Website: lowes
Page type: billing-address
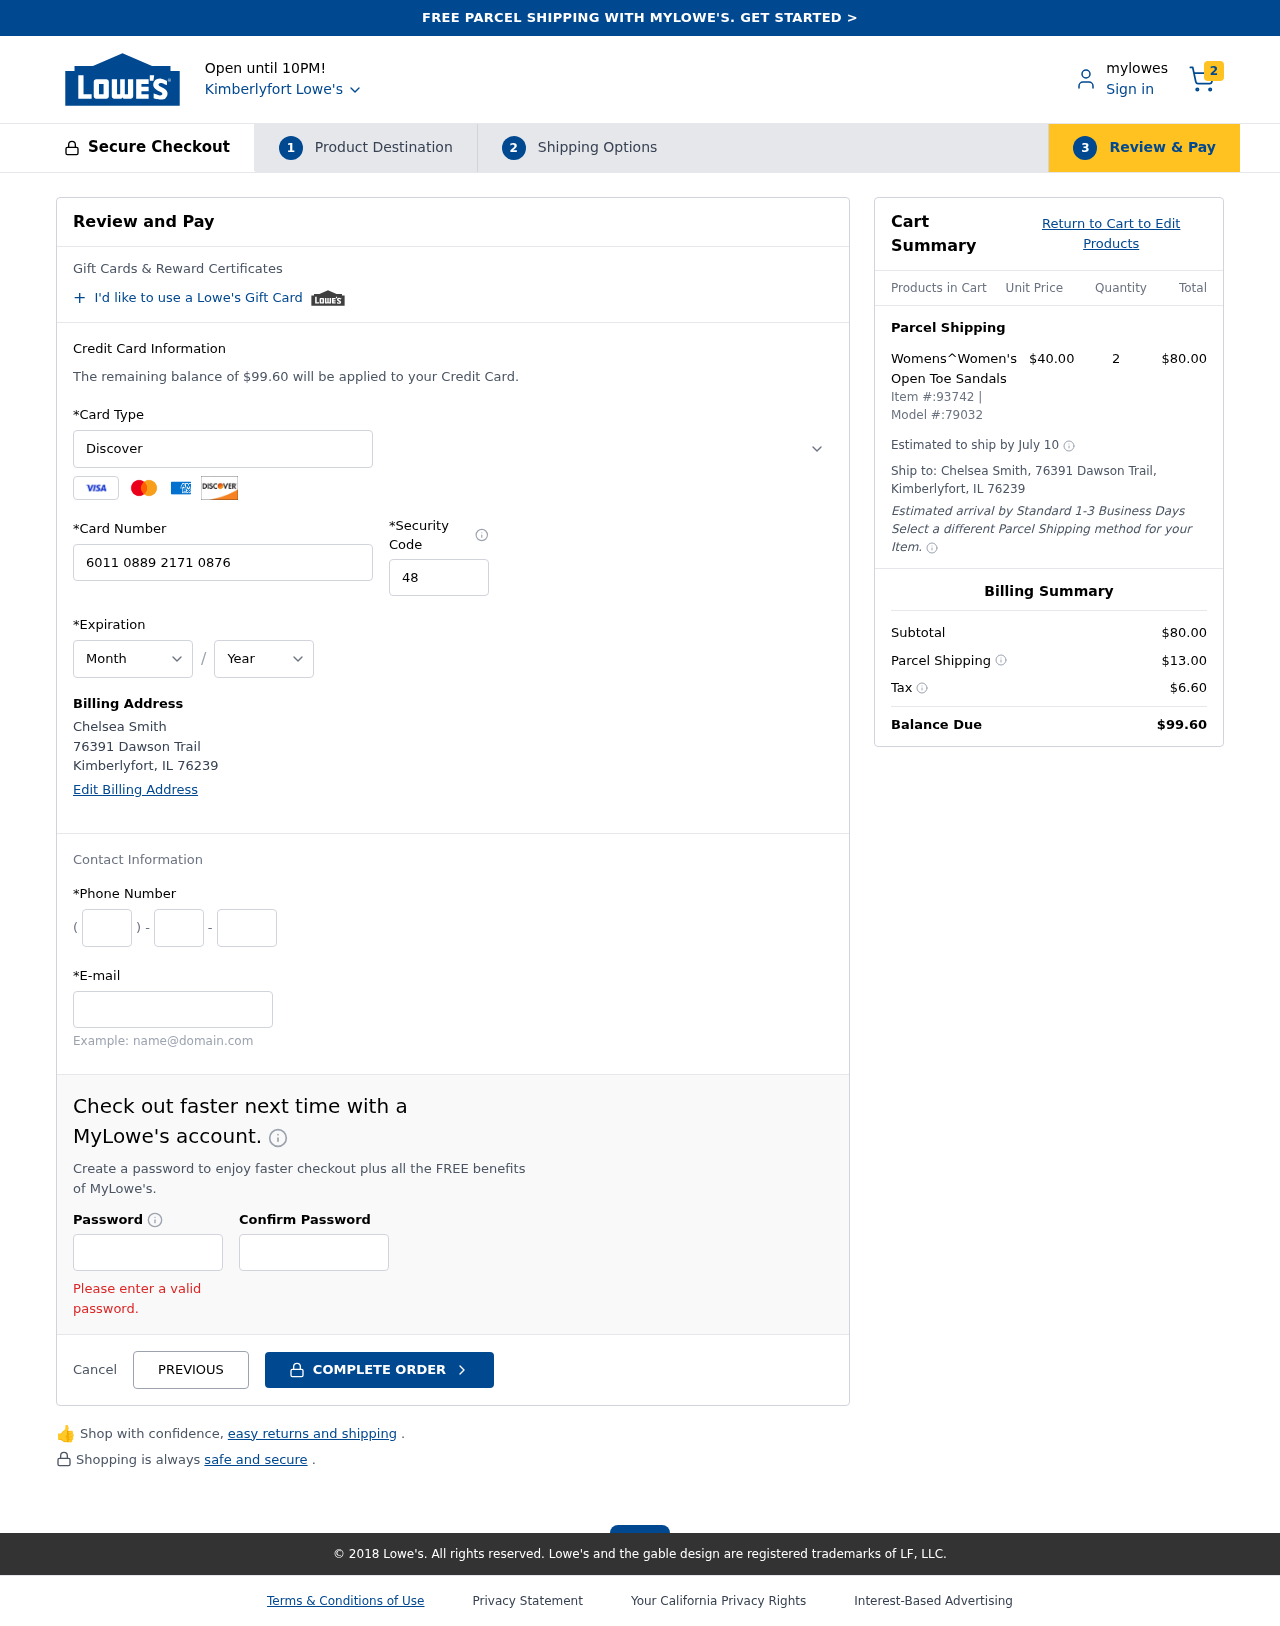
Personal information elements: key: PII_CARD_CVV
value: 485
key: PII_CARD_EXPIRY_MONTH
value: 12
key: PII_CARD_EXPIRY_YEAR
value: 28
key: PII_CARD_NUMBER
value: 6011 0889 2171 0876
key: PII_CARD_TYPE
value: Discover
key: PII_CITY
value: Kimberlyfort
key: PII_CITY_STATE_ZIP
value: Kimberlyfort, IL 76239
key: PII_EMAIL
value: csmith@gmail.com
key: PII_FULLNAME
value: Chelsea Smith
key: PII_PHONE_AREA
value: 904
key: PII_PHONE_PREFIX
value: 923
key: PII_PHONE_SUFFIX
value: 8768
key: PII_STREET
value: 76391 Dawson Trail
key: PII_FULLNAME2
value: Chelsea Smith
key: PII_STATE_ABBR
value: IL
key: PII_POSTCODE
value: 76239
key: PII_POSTCODE_FULL
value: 76239
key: PII_CITY_STATE
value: Kimberlyfort, IL
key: PII_POSTCODE_NUMERIC
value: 76239
Product elements: key: PRODUCT1_NAME
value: Womens^Women's Open Toe Sandals
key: PRODUCT1_PRICE
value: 40
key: PRODUCT1_QUANTITY
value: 2
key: PRODUCT_ITEM_NUMBER
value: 93742
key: PRODUCT_MODEL_NUMBER
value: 79032
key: PRODUCT1_LINE_TOTAL
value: $80.00
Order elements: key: ORDER_NUM_ITEMS
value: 2
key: ORDER_TOTAL
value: $99.60
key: ORDER_SHIPPING_DATE
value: July 10
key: ORDER_SUBTOTAL
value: $80.00
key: ORDER_SHIPPING_COST
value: $13.00
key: ORDER_TAX
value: $6.60